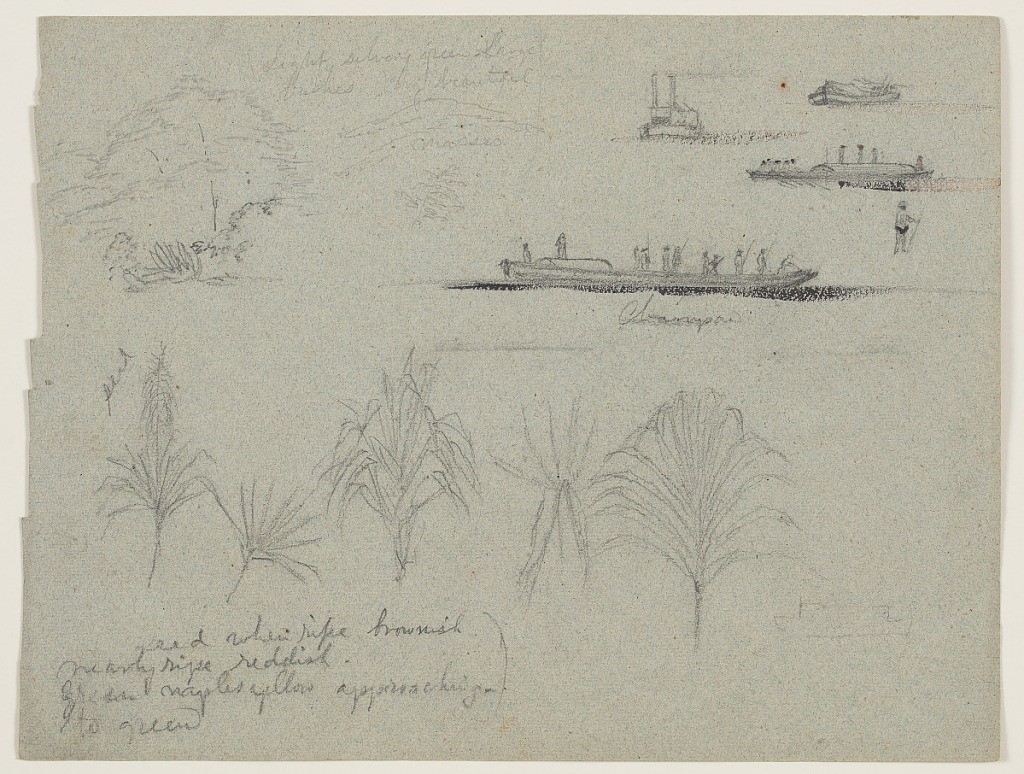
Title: Sketches of Plants, a Steamer, and a Champan from the Río Magdalena, Colombia
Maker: Frederic Edwin Church, American, 1826–1900
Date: May 1853
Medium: Graphite, brush and oxidized white gouache on gray-green laid paper
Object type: Drawing
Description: Sketches along the Magdalena River in Colombia, including views of mixed vegetation and river boats of various types. Scene of a tree with other foliage visible at upper left, while four illustrations of champan canoes and a steamboat are visible upper right. Five studies of palm fronds included throughout lower portion.